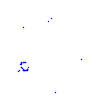
Particle: proton